Aerial crown-view tile of a tropical tree (Barro Colorado Island, Panama), acquired 20241216:
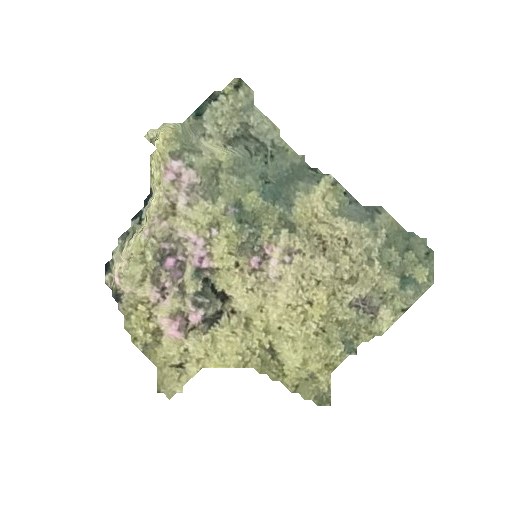
Species: Tabebuia rosea
GBIF accepted scientific name: Tabebuia rosea
Crown area: 90.455 m²